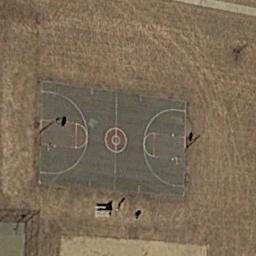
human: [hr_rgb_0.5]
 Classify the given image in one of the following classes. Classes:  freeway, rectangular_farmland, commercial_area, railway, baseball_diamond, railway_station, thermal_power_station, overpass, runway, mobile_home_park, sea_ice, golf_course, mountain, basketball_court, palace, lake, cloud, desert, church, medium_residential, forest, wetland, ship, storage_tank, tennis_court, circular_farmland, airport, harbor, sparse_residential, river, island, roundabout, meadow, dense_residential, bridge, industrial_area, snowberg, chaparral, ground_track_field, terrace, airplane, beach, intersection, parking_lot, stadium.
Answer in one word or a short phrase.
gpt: basketball_court